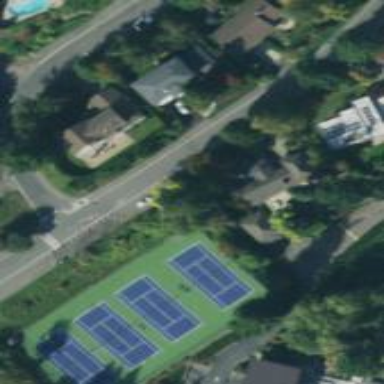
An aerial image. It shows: Tennis court on the leisure land pitch.